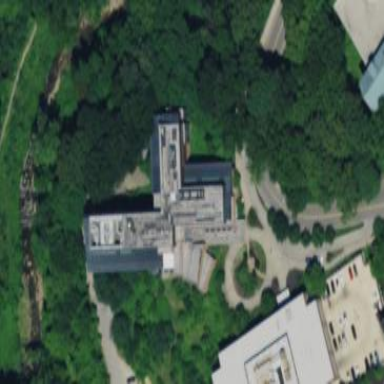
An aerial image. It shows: View of university building.